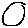
Label: circle